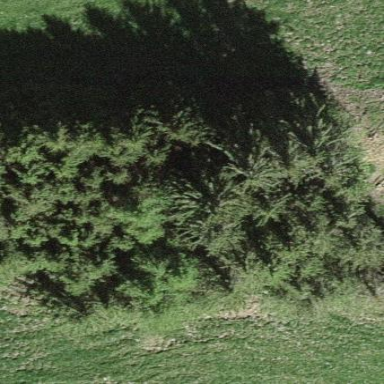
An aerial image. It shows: Forest area.